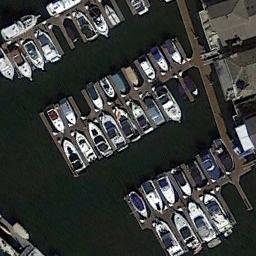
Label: harbor